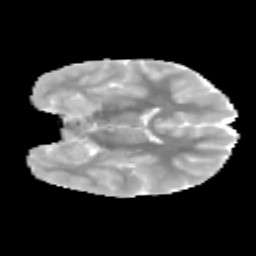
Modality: MD
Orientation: coronal
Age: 10
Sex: male
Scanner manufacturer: siemens
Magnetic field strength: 3 T
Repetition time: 3.8 s
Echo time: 0.07 s